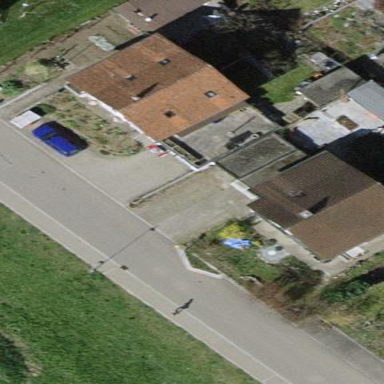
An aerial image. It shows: Building with gabled roof.